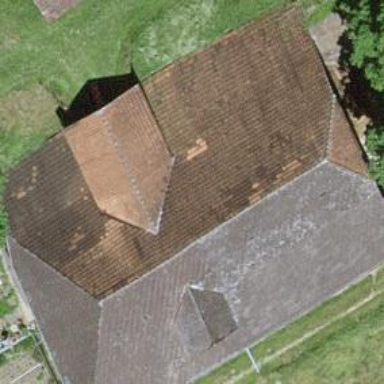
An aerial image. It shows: Farm building.